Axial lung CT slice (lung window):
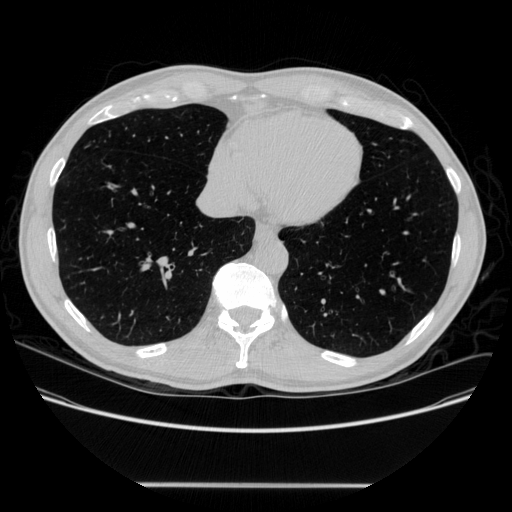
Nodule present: no